Field crop: maize
Growth stage: 2
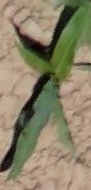
Species: maize